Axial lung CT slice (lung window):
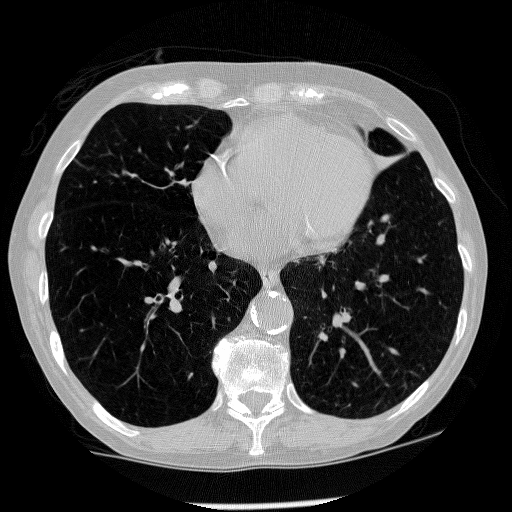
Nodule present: no